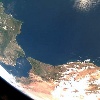
Label: water